Field crop: maize
Growth stage: 2
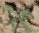
Species: atriplex